Question: I have Stacked column chart which is working fine. now i added the drill down added parameter Student id i have to pass this id to the next report . this is my chart below
you can see that after adding the lookupSet() , legend is wrong
This is My code
LookupSet( Fields!Year.Value , Fields!Year.Value,Fields!StudentId.Value,"DataSet1")
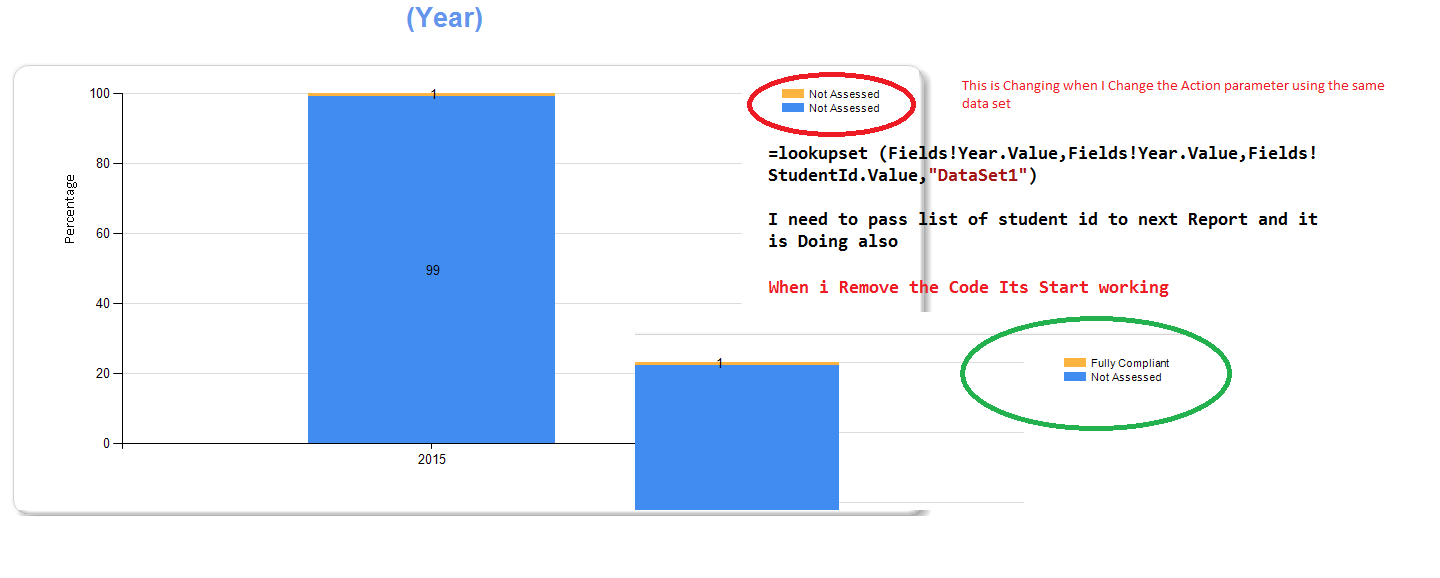
Answer: By using the Lookup Data Set we can achieve this